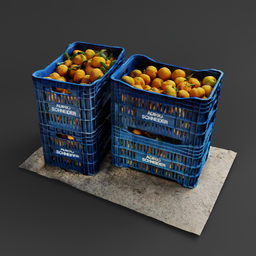
Label: tools